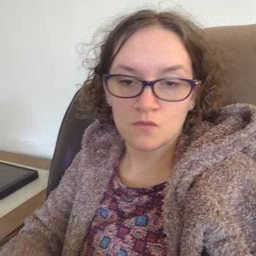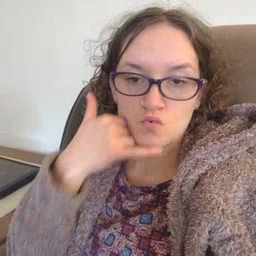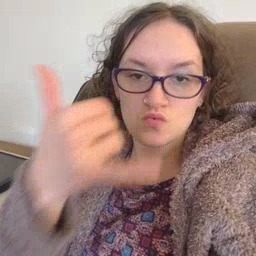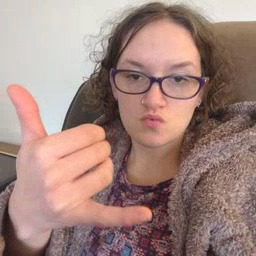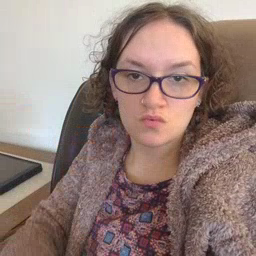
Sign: callonphone